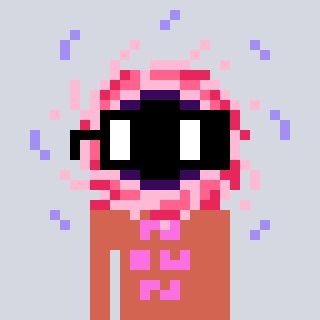
a pixel art character with square black glasses, a blackhole-shaped head and a peachy-colored body on a cool background